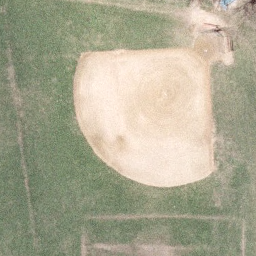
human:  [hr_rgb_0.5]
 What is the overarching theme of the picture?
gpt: baseball diamond